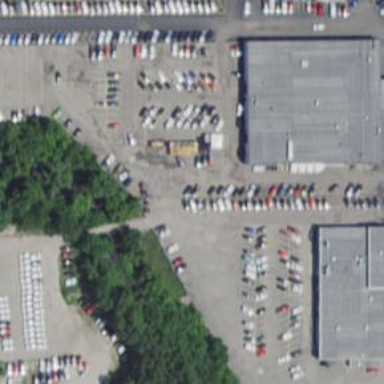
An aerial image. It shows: Shop that sells cars.